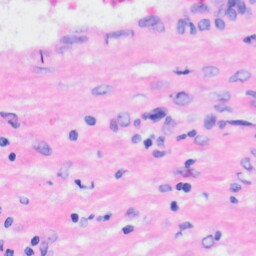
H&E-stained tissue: Liver